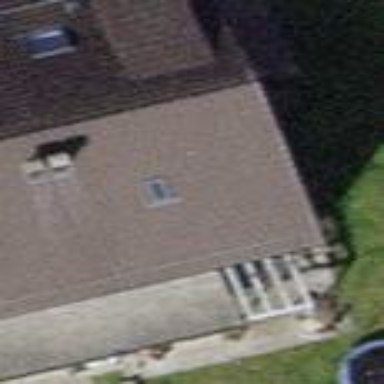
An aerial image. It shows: Semi-detached house with gabled roof.